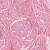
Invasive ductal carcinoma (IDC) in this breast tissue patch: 0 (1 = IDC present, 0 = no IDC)